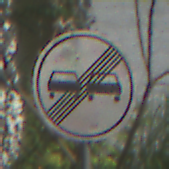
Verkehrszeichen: EndeUeberholverbot
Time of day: Midday
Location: Outdoor (Suburban)
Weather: Clear
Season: NotSpecified
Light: Natural